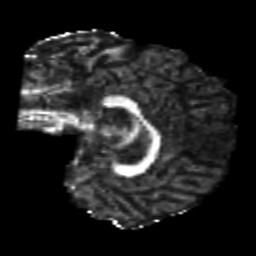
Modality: FA
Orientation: sagittal
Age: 22
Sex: female
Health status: healthy
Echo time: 0.074 s